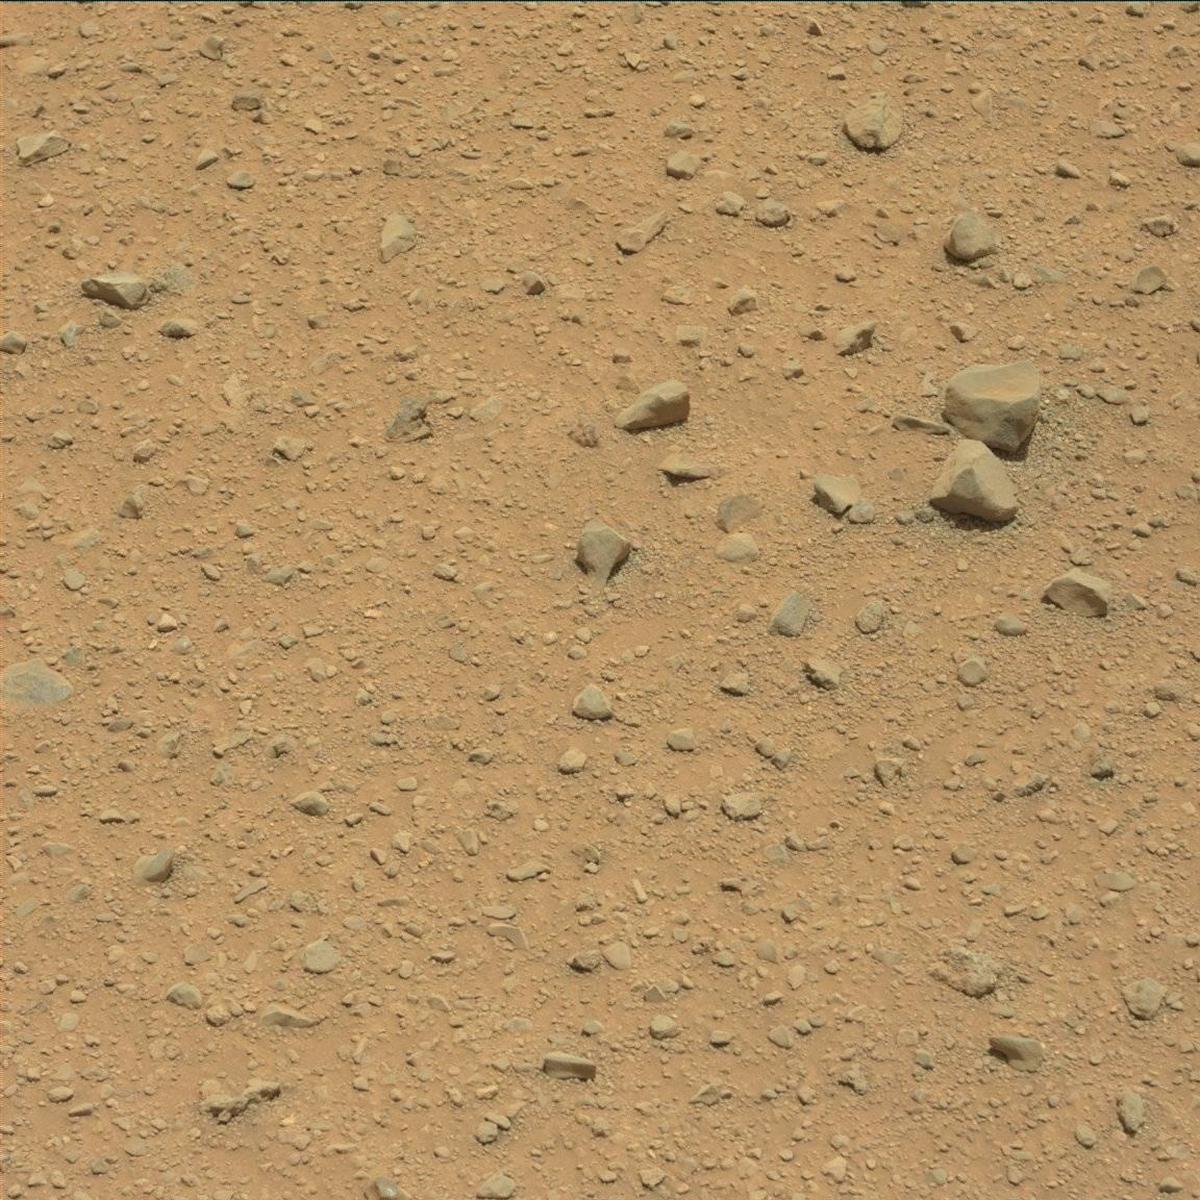
Terrain classes present: Bedrock, Rock, Sand / Soil